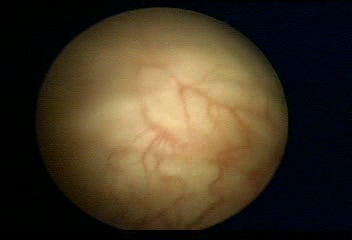
Modality: WLC
Class: Normal mucosa
Bladder cancer association: No